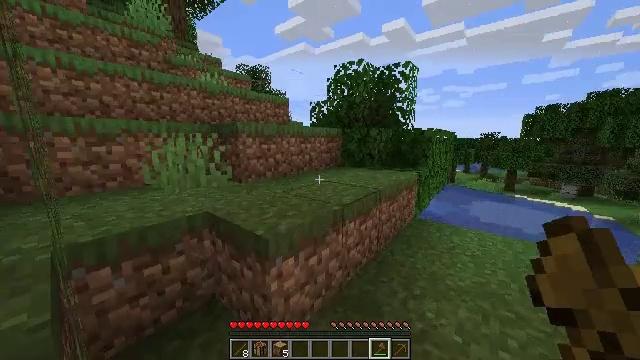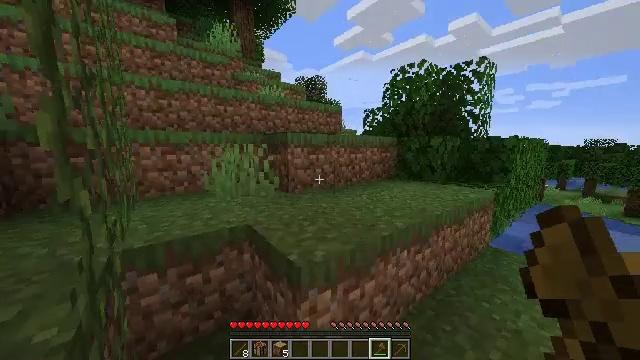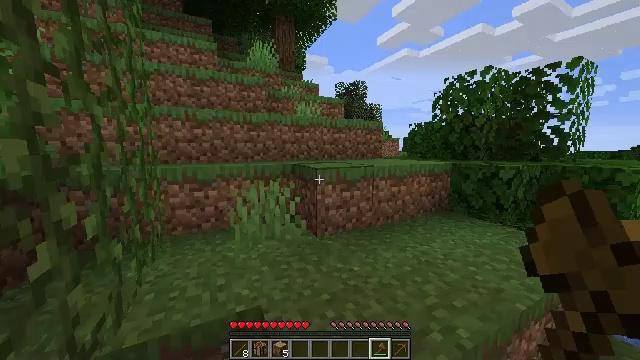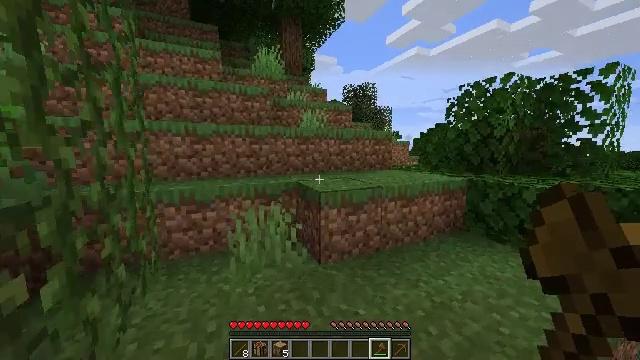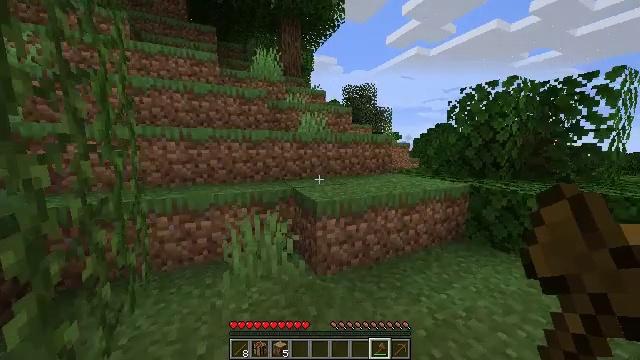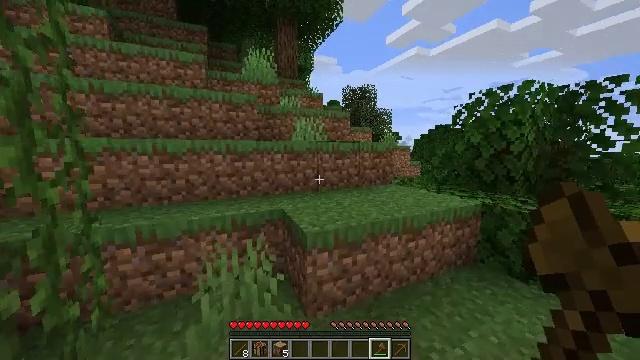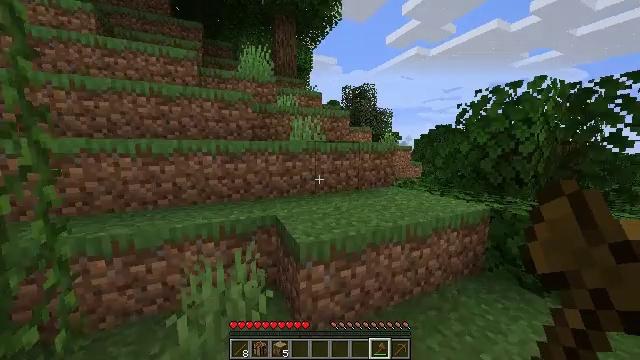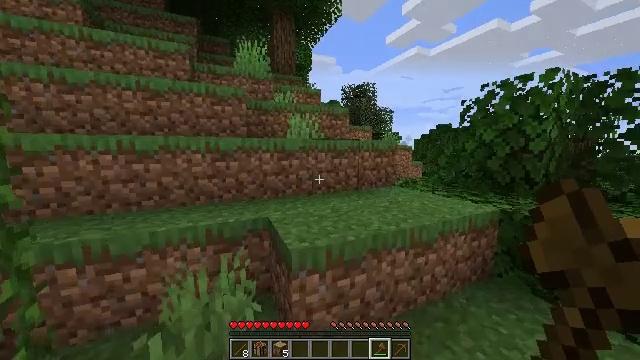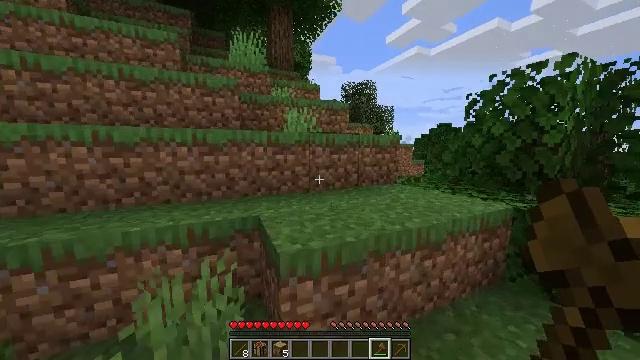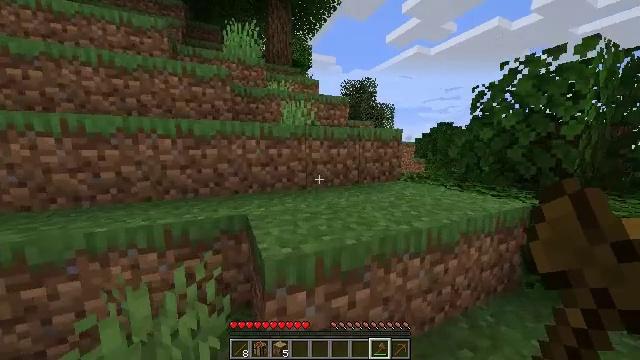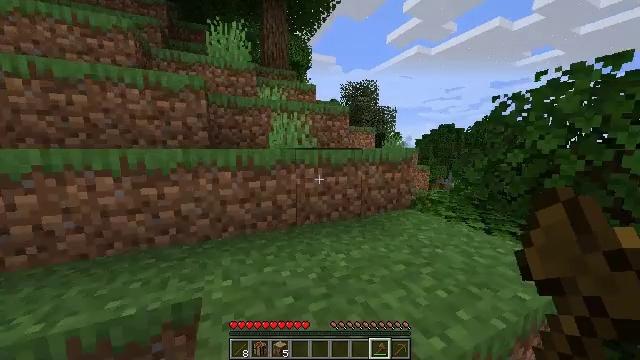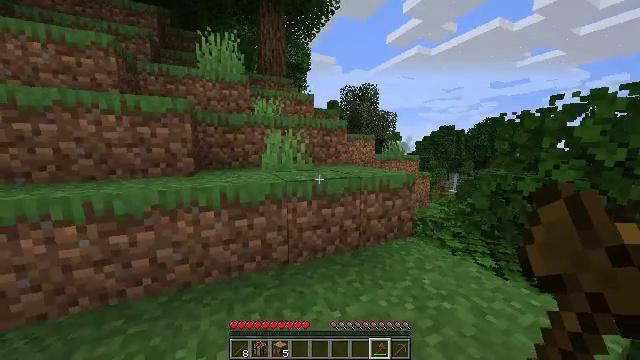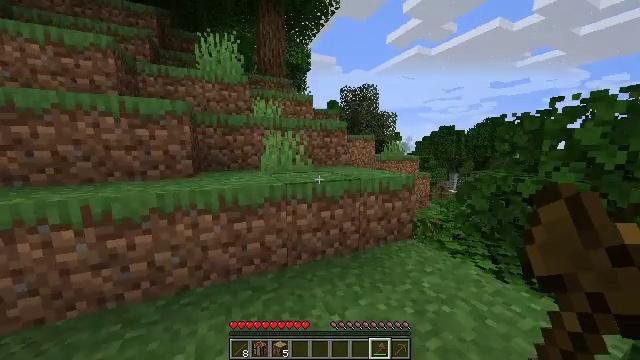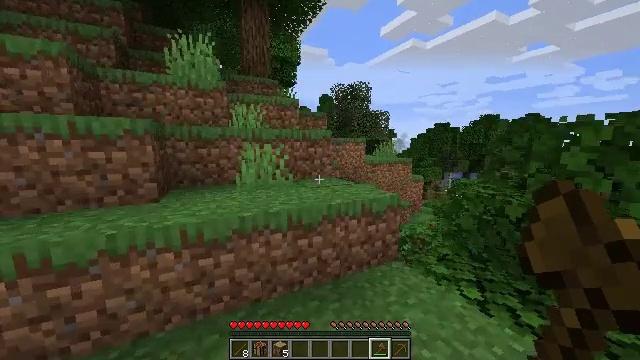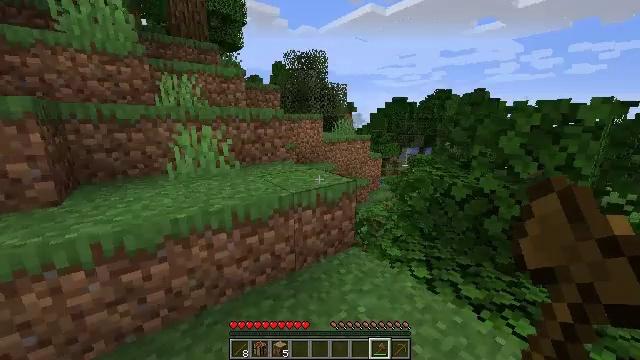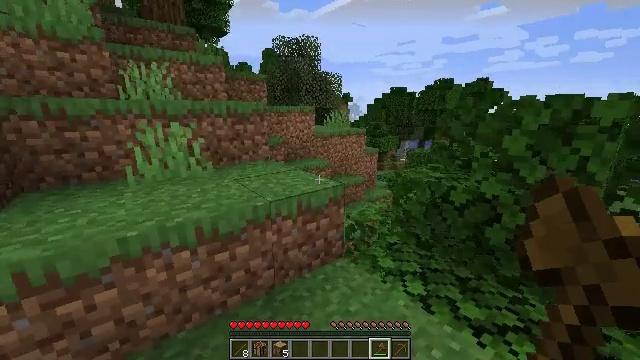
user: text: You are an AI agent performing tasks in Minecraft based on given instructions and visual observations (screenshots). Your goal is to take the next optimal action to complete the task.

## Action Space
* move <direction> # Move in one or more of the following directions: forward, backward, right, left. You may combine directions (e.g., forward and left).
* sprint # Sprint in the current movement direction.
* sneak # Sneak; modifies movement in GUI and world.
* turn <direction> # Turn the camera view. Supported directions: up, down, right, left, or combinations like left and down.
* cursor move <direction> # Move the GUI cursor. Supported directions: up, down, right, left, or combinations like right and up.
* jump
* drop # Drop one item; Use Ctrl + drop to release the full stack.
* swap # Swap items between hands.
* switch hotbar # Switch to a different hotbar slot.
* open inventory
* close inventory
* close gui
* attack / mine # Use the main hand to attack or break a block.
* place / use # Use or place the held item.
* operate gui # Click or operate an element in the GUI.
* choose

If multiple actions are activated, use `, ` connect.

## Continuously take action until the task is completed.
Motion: motion action
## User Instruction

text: Break the block to gather lily of the valley.
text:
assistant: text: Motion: move forward, turn left and up, jump
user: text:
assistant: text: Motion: move forward, turn left, jump
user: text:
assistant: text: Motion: move forward, turn left, jump
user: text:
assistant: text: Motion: move forward, jump
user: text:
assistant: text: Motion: move forward, jump
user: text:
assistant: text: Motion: move forward
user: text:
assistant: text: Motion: move forward
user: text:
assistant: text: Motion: move forward
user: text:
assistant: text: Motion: move forward
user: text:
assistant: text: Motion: move forward, jump
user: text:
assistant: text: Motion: move forward, jump
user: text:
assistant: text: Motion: move forward, jump
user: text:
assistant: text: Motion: move forward, turn right, jump
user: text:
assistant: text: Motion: move forward, turn right and down, jump
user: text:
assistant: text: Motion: move forward, turn right and down
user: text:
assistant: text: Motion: move forward, turn down
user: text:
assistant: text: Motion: move forward, turn down
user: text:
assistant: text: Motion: move forward
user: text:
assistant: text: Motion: move forward
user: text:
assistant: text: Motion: move forward, turn right and down
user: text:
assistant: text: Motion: move forward, turn down
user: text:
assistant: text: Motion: move forward, turn down, jump
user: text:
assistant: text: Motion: move forward, turn down, jump
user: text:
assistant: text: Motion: move forward, turn down, jump
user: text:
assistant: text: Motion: move forward, jump
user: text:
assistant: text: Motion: move forward
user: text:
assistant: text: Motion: move forward
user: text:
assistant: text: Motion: move forward, turn down
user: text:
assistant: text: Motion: move forward, turn down
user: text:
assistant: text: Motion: move forward